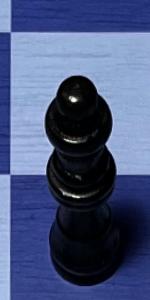
Label: Queen_Black